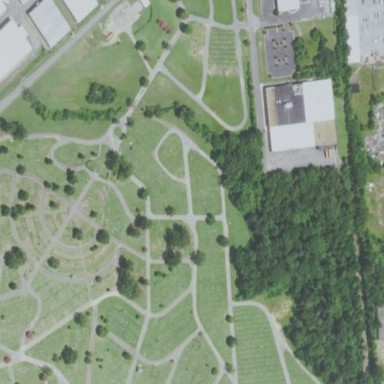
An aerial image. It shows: Cemetery.